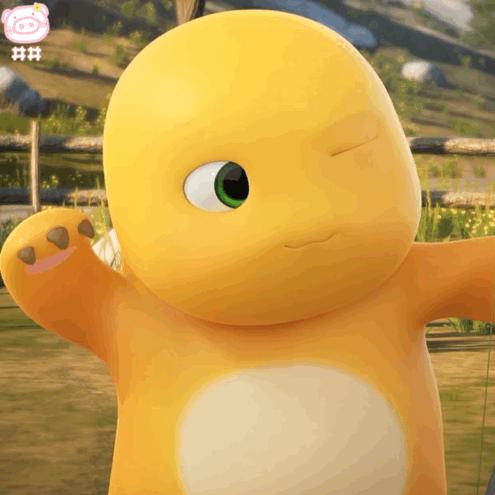
Label: nailong